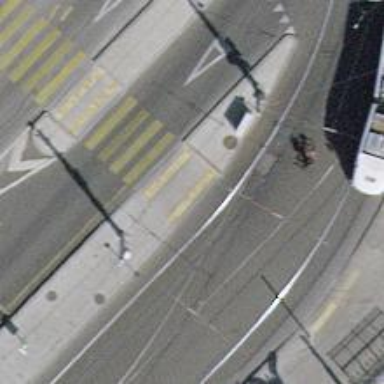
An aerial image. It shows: Marked crossing with visible markings.